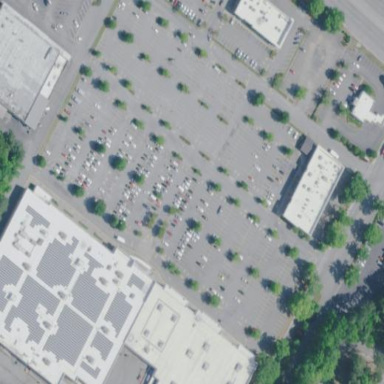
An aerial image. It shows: Retail area.